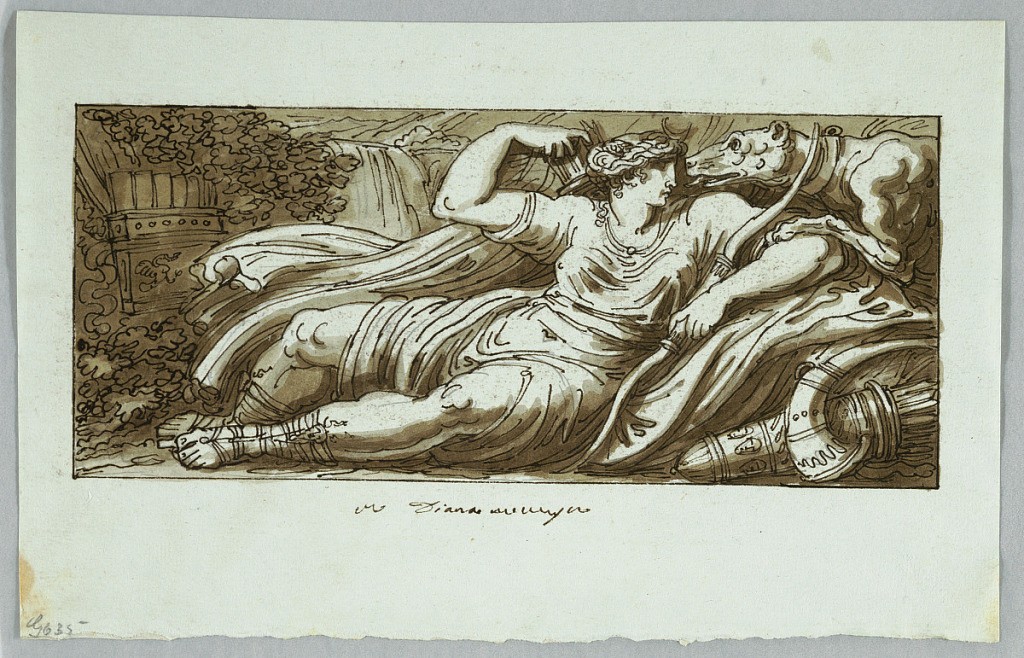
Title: Diana
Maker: Felice Giani, Italian, 1758–1823
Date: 1804
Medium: Graphite, pen and ink, brush and watercolor on paper
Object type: Drawing
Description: Diana shown as a huntress seated on the ground. She reached into her quiver with one hand. Beside her a hunting horn. A dog at her shoulder.